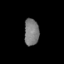
Tissue: skin
Cell type: Myeloid cells
Senescence score: 0.2268
Nuclear area (px): 378
Mean DAPI intensity: 126.077